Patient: sex M, age 63
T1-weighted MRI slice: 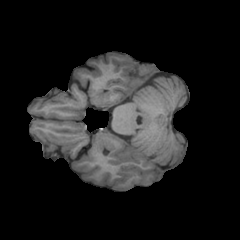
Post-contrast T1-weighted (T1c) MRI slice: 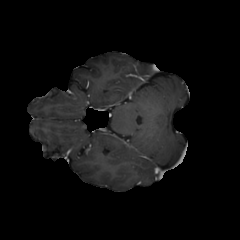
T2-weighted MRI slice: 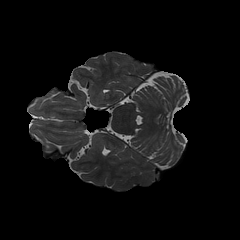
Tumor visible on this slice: no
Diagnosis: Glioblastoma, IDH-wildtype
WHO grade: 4